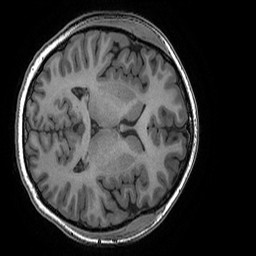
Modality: T1w
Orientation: axial
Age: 21
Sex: female
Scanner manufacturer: ge
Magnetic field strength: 3 T
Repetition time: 0.008184 s
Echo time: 0.003192 s